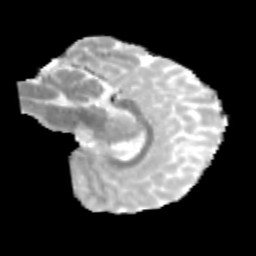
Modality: MD
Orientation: sagittal
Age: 13
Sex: male
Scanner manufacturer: siemens
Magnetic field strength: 3 T
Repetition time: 3.8 s
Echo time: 0.07 s